Question: I've got six VCs at this point in my app. Is there some reason I also need six huge Navigation Controllers? I've never used them (the NC icons) in my development schemes to this point. Here's what my storyboard looks like:

I'd much prefer to have all that wasted real estate for actual development. Poking around, I found <URL> on the same subject from 2012, but no answers. The static Navigation Controller icons were apparently an irritant even when they were small. Now they're a huge irritant.
If someone can give me a good reason for their massive, apparently useless footprint, or a way to minimize them, I'll shut up. But it seems they're just a bloody nuisance that Apple could easily fix.
Thanks!
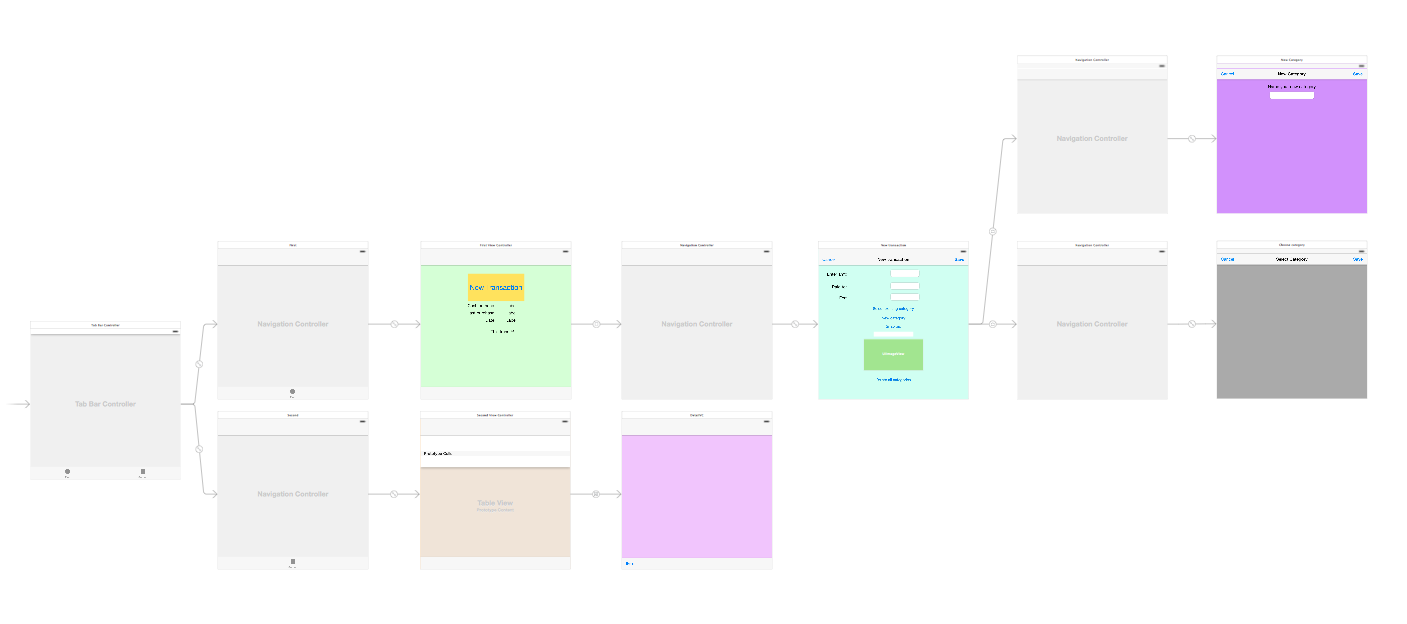
Answer: All you need is 1 navigation controller, (the first one) for each tab (in your case 1 navigation controller on the first tab , and 1 for the second tab), and then just connect the other viewControllers with the push segue.